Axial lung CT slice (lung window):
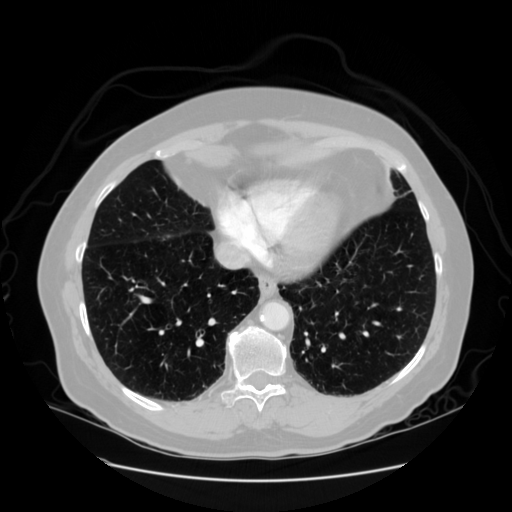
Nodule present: no